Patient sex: M
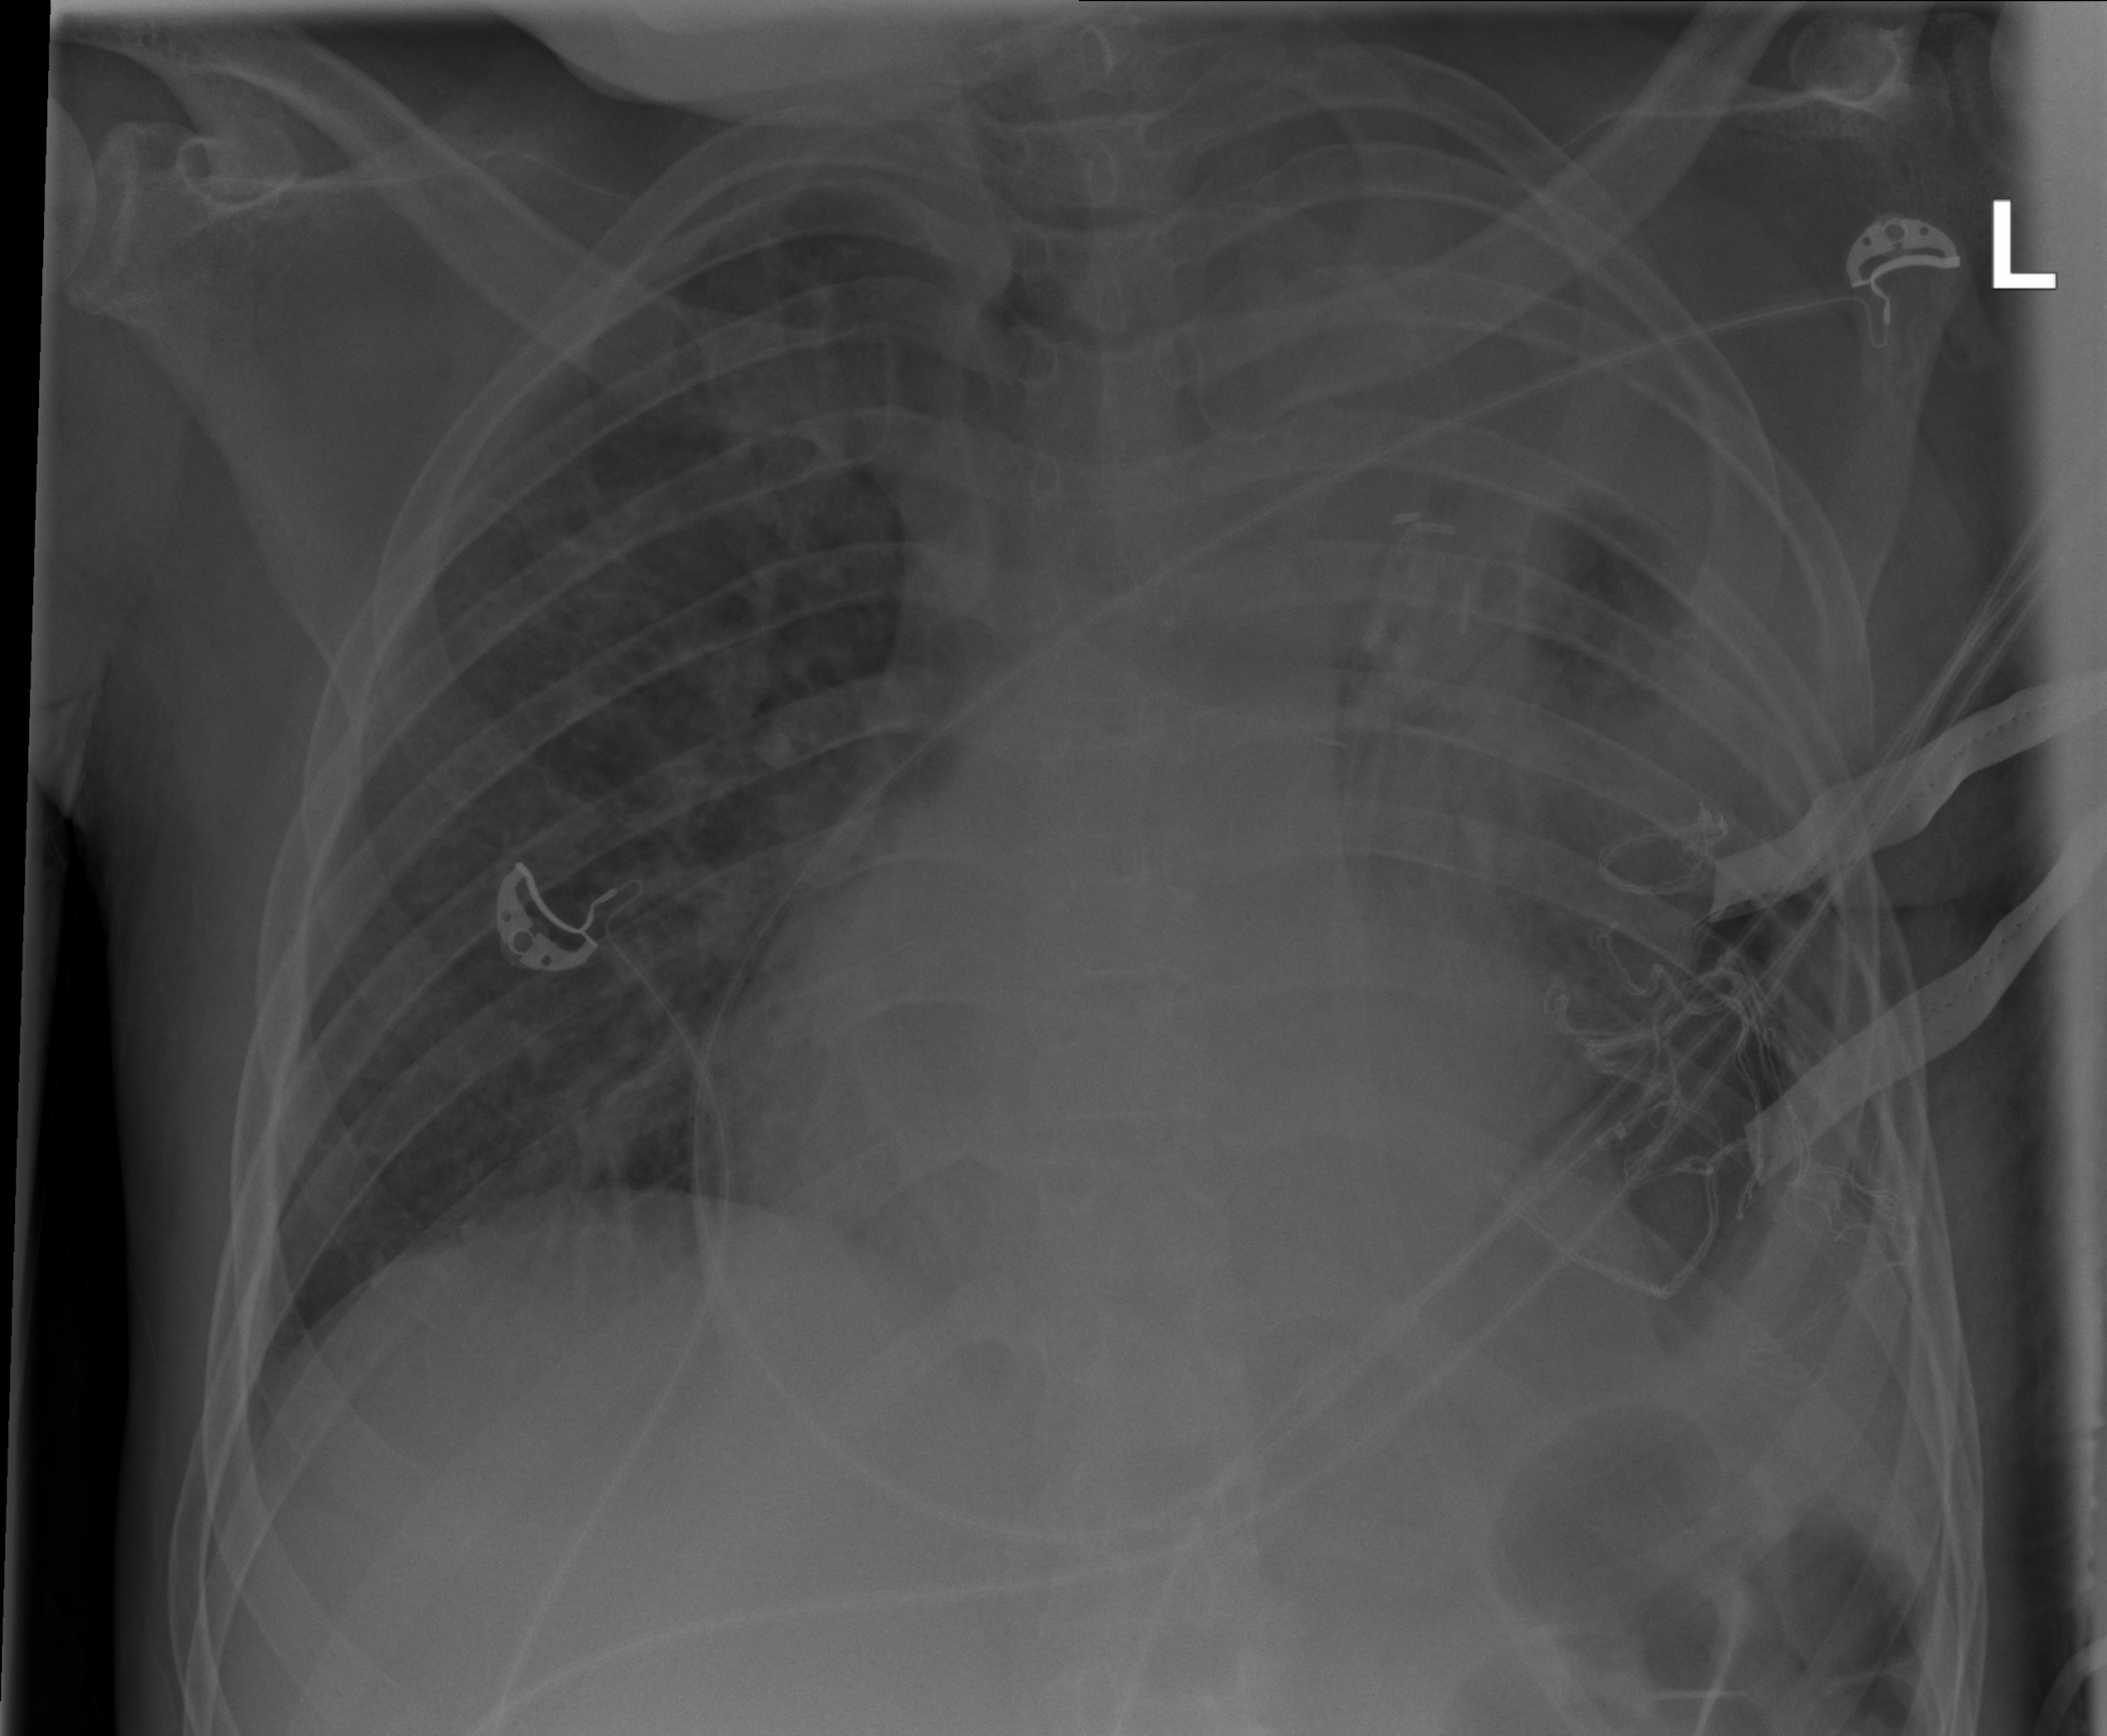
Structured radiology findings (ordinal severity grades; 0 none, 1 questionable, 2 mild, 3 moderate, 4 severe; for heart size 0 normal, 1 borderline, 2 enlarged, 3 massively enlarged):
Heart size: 0
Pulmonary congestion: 2
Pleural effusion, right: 0
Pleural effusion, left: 3
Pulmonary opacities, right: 2
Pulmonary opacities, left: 3
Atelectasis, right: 0
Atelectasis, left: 3